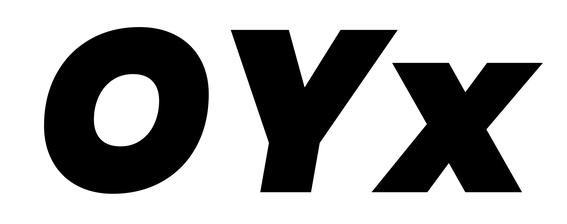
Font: Poppins-BlackItalic